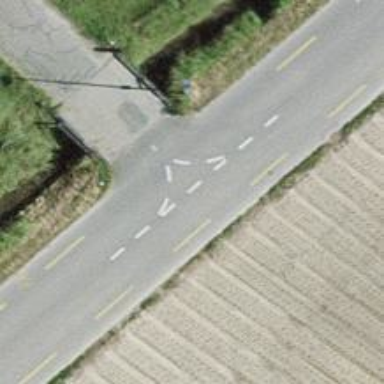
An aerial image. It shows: Unclassified road with asphalt surface. There is designated lane for cyclists.